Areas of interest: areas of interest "Shopping Mall"
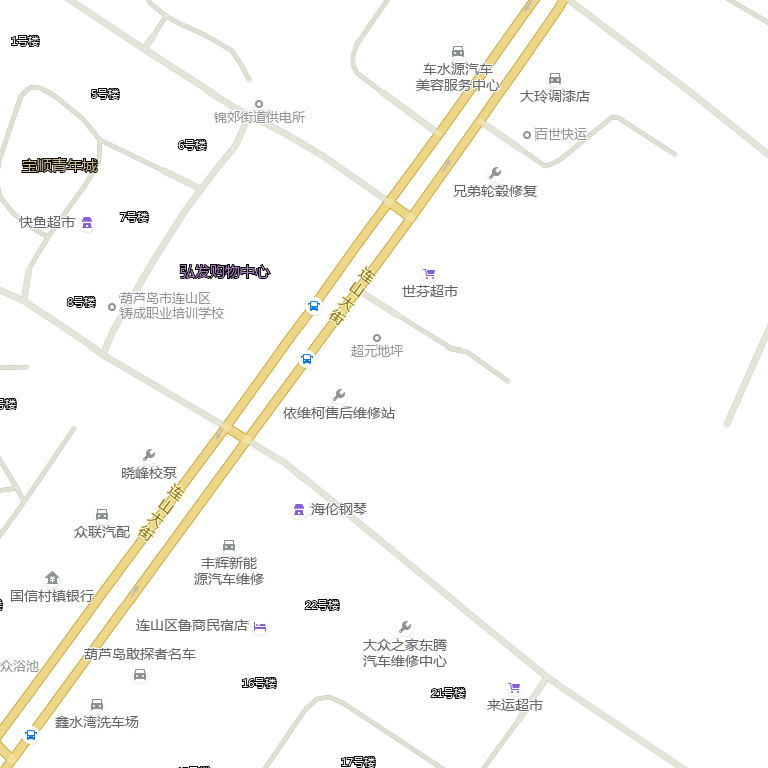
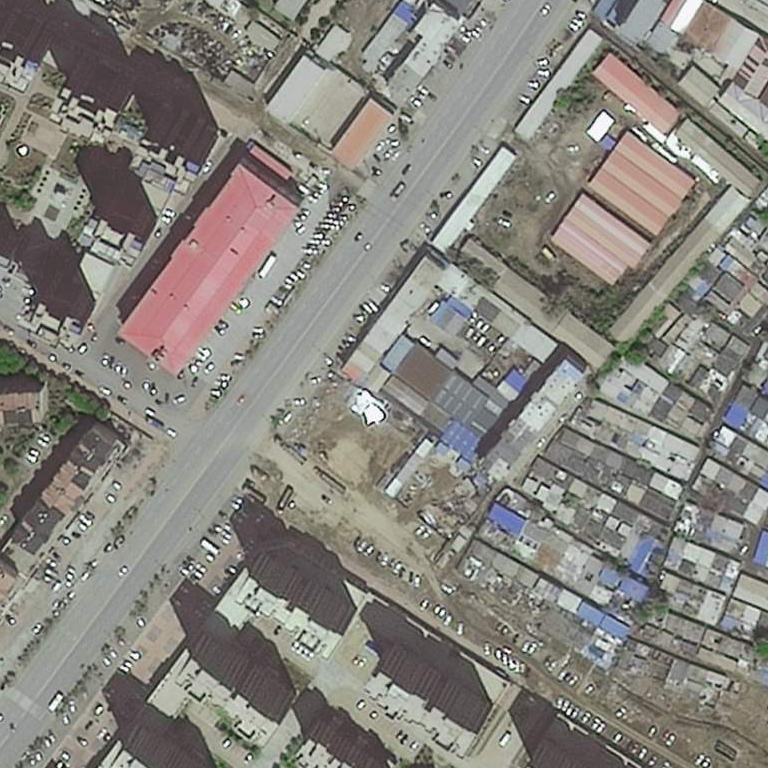